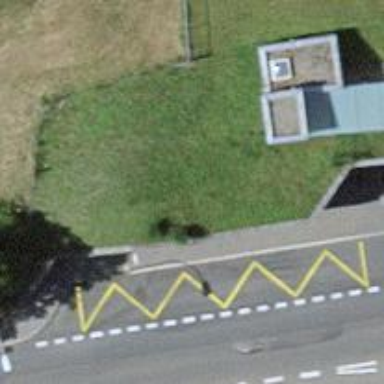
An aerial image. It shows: Bus stop with platform for public transport.